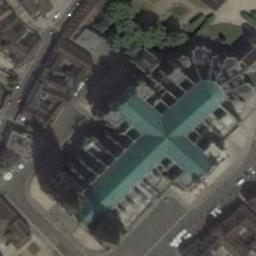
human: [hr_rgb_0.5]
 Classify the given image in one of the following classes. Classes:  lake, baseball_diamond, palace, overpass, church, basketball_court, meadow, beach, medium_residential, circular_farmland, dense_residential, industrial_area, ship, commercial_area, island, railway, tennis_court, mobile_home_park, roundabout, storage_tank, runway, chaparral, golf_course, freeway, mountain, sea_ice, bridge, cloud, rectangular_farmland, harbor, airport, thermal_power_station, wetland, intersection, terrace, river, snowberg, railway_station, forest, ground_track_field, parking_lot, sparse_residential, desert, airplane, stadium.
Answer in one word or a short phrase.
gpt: church